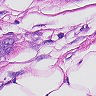
Metastatic tissue present: yes